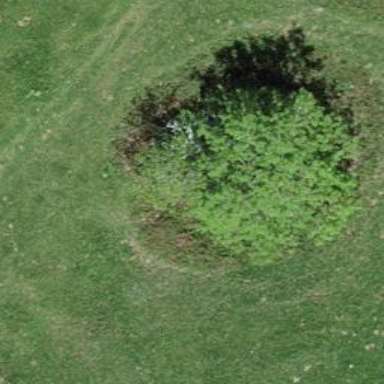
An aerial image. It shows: Sinkhole in the natural landscape.